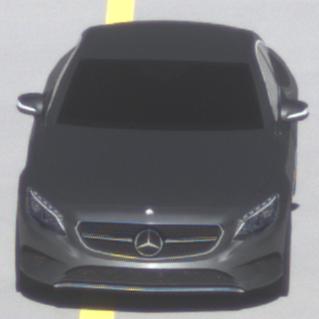
Make: Mercedes-Benz
Model: S 400 Coupé
Detailed model: S-Class (217) Coupé
Model produced from: 2015/10
Model produced until: 2017/09
Doors: 2
Color: gray
Road condition: dry road
Daytime: morning or afternoon
Contrast: high contrast